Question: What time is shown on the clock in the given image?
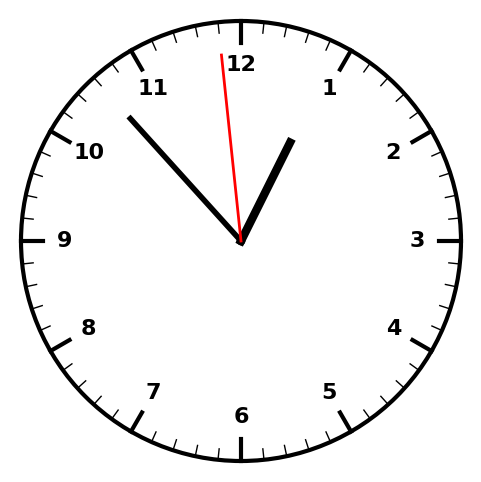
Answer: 12:52:59